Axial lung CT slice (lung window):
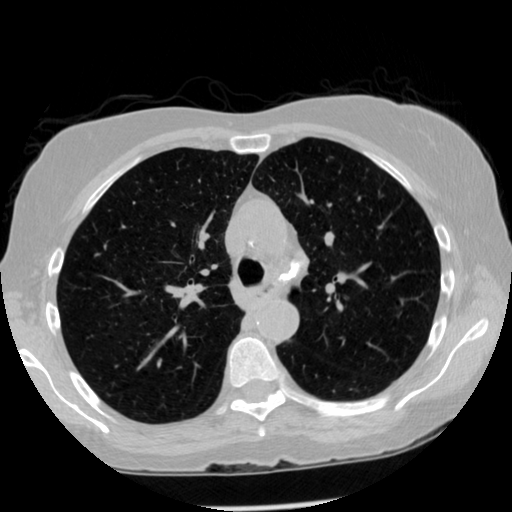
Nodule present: no